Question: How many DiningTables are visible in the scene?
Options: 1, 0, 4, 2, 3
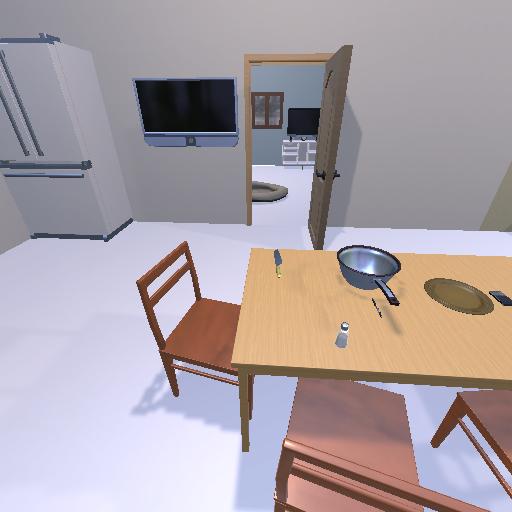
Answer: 1